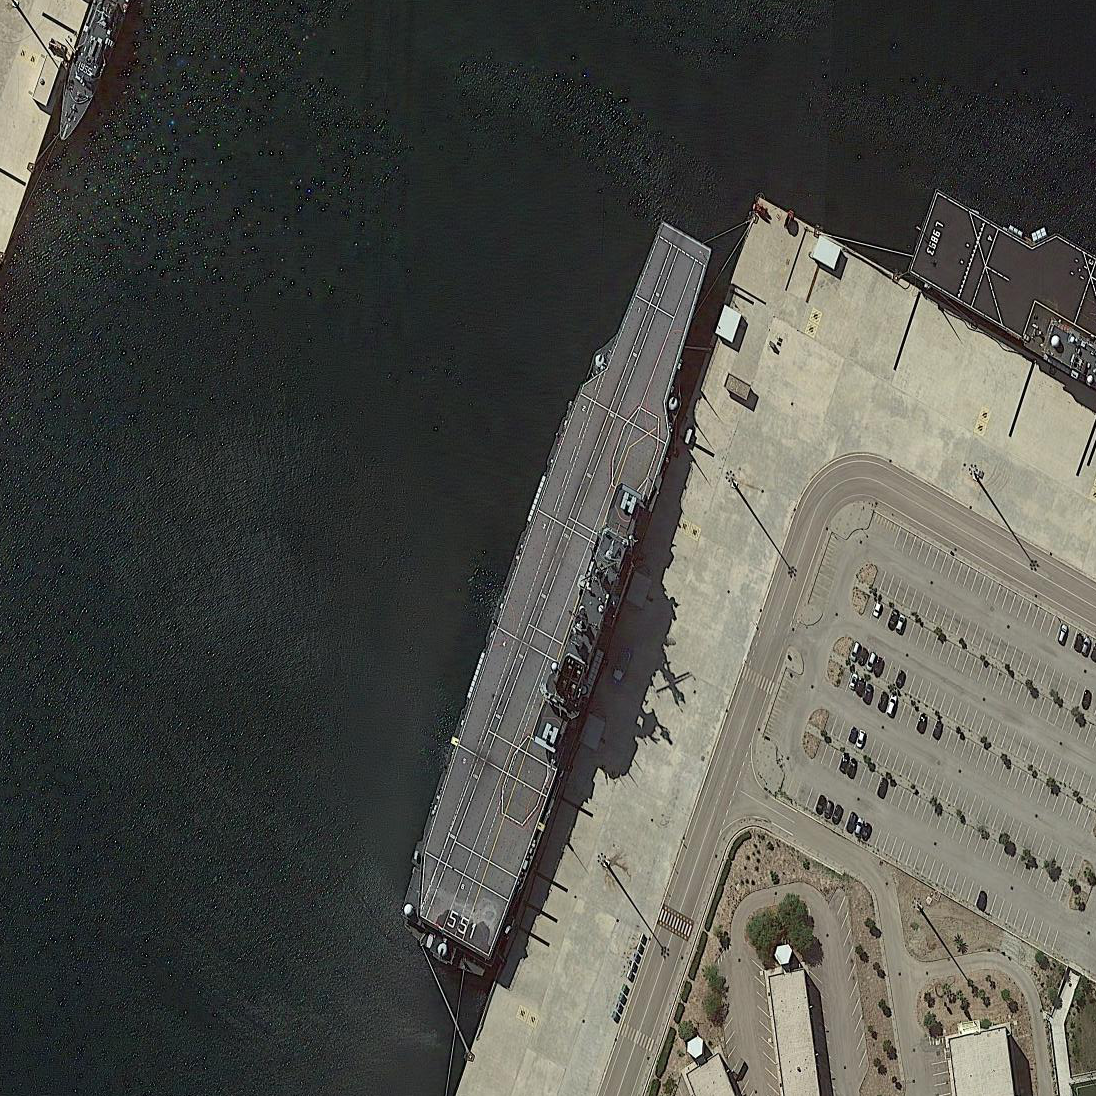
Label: aircraft_carrier